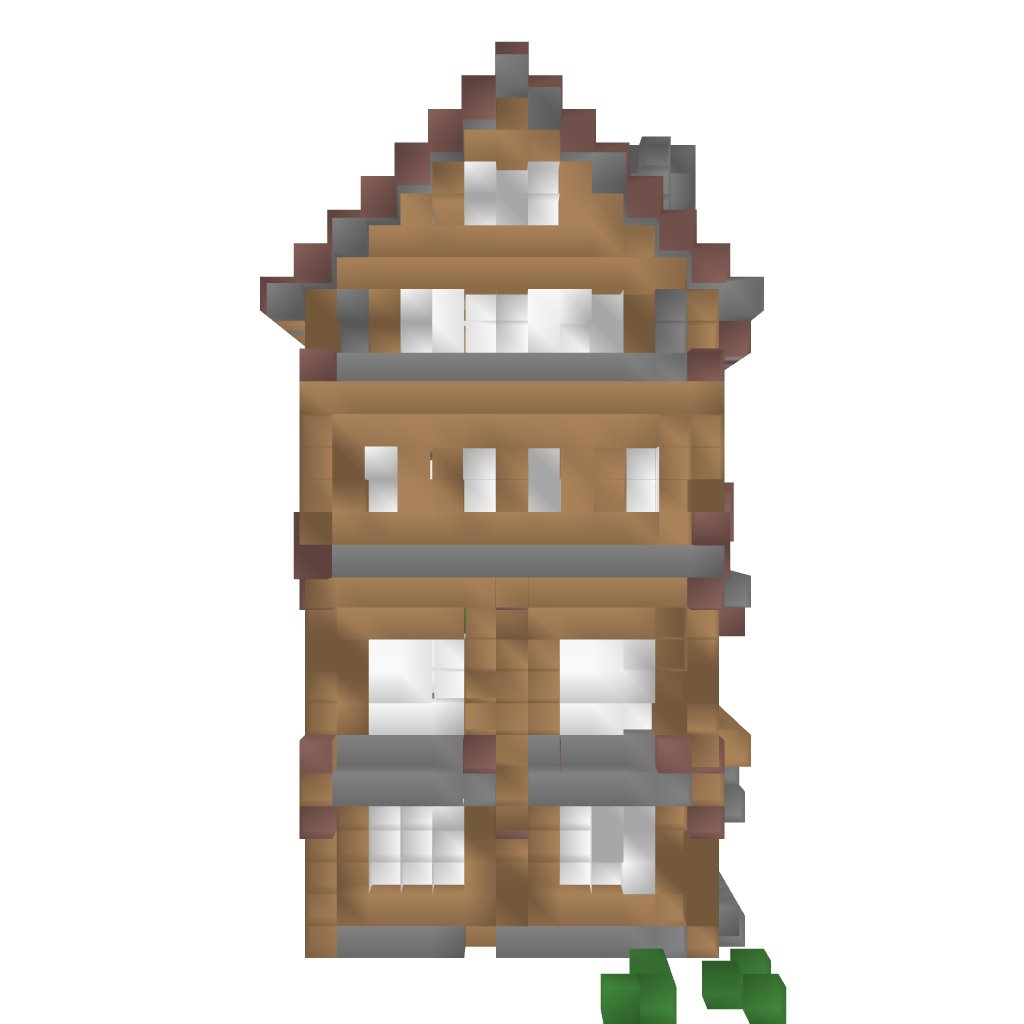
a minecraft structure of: rustic inn high quality